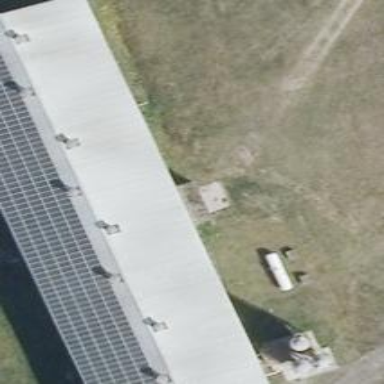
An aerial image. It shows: Building equipped with solar photovoltaic panel for generating electricity. The small installation is solar power generator.